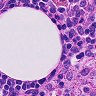
Metastatic tissue present: no